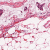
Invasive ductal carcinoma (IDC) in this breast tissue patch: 1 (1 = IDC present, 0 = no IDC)